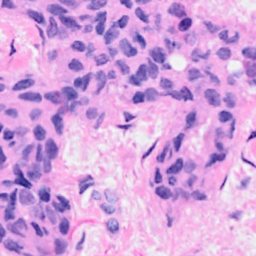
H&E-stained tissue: Breast